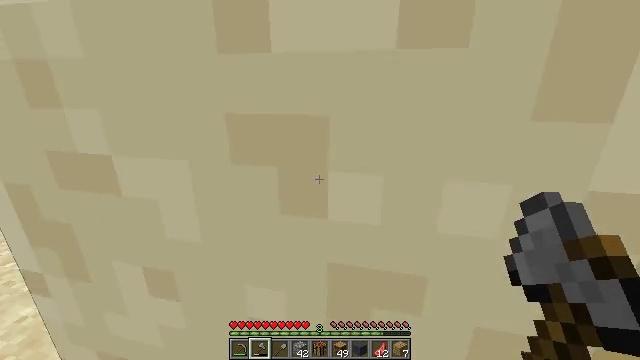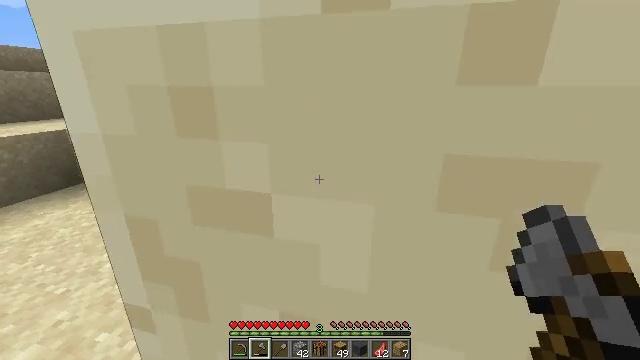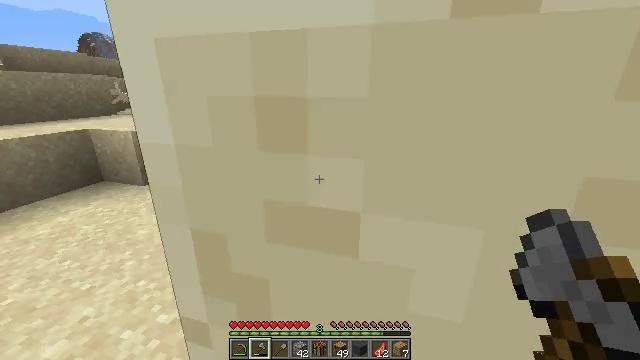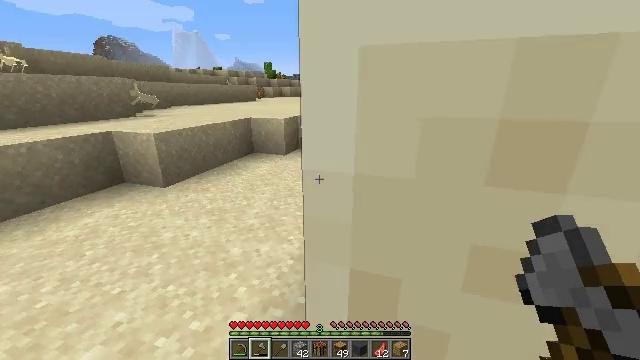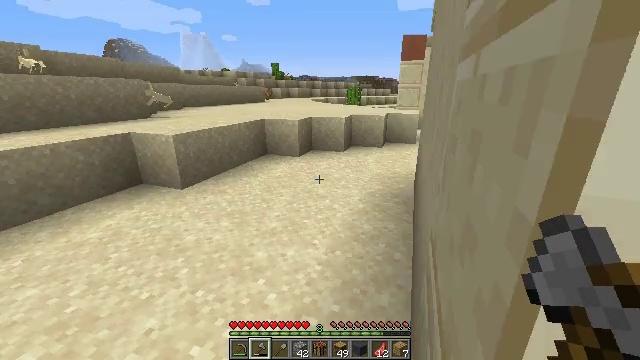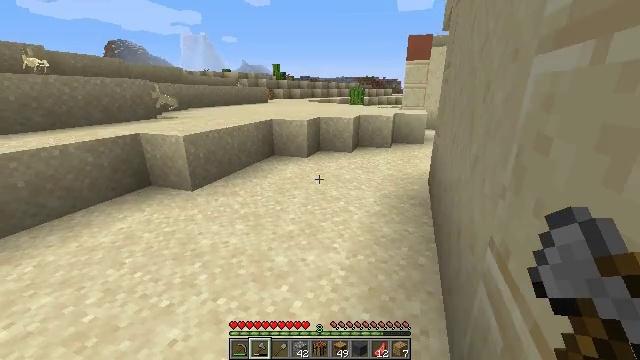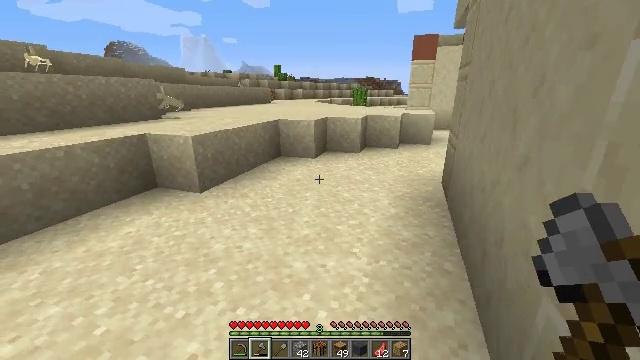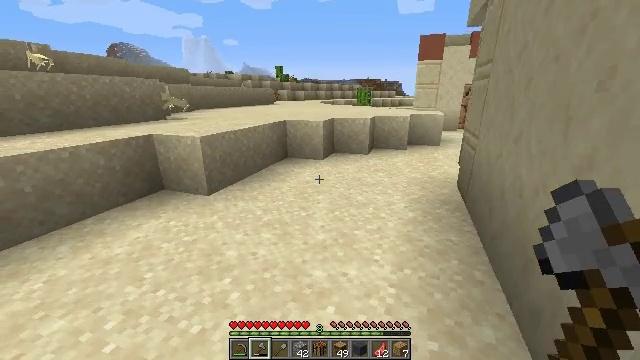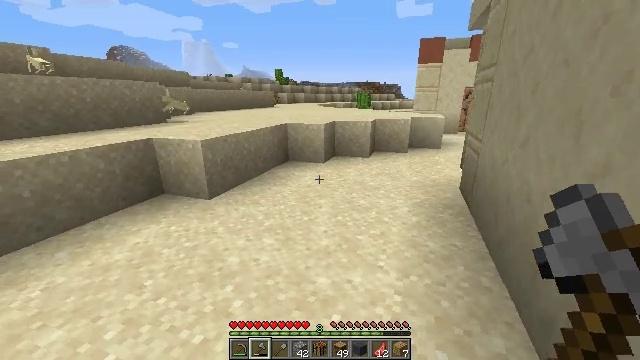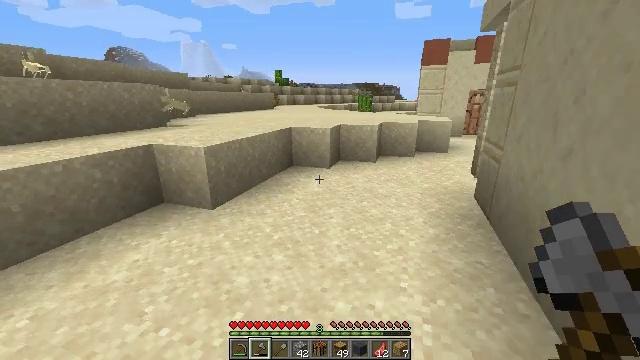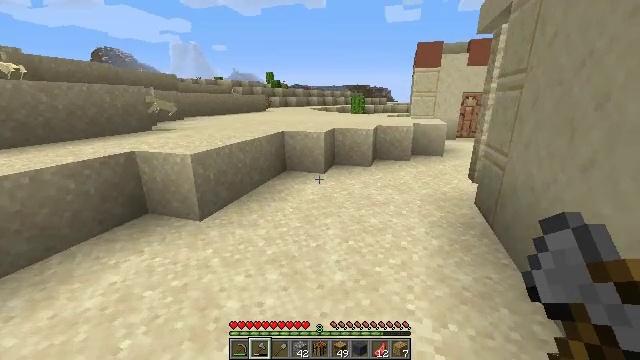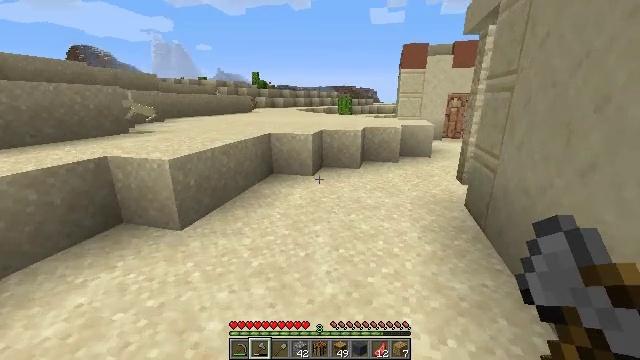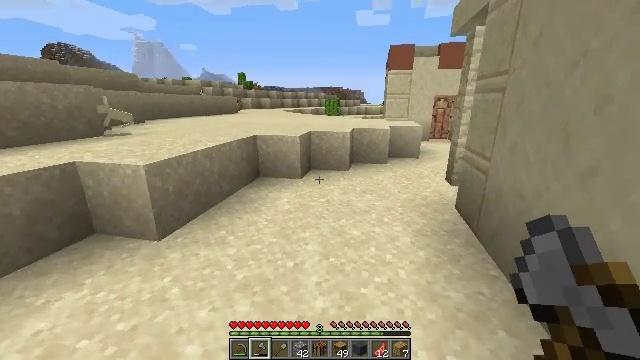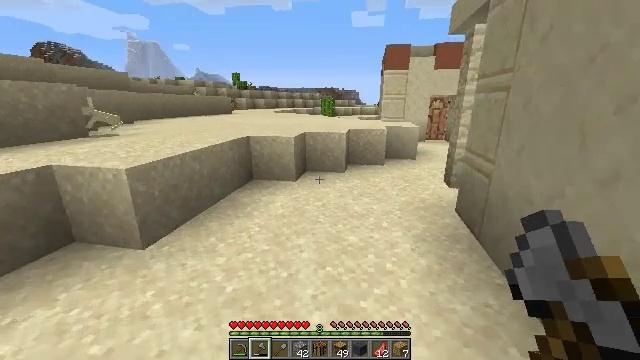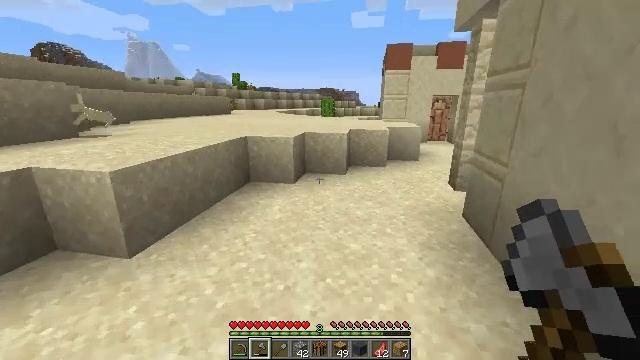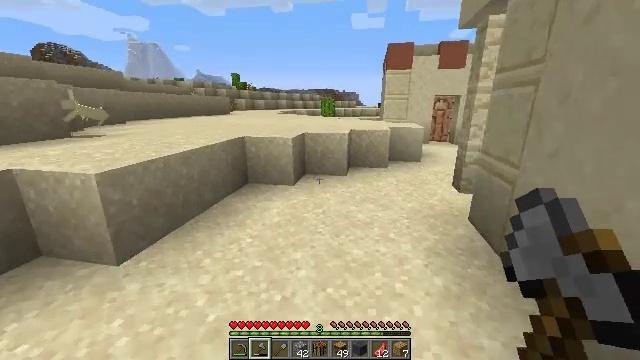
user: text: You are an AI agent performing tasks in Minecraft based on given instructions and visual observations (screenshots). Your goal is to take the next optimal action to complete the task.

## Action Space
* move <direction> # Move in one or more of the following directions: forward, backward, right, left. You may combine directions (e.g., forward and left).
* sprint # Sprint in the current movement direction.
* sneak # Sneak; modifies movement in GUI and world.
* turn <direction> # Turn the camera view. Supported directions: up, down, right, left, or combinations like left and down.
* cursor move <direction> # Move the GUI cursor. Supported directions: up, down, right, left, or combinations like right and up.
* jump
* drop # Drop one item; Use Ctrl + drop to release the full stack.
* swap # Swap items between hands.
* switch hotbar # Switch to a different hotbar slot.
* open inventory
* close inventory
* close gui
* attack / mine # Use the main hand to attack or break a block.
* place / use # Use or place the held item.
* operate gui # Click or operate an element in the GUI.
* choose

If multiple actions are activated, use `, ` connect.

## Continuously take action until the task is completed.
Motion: motion action
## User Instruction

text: Hunt a rabbit.
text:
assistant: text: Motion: move forward and move left, turn left
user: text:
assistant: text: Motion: move forward and move left, turn left
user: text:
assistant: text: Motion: move forward and move left, turn left
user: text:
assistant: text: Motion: move forward and move left, turn left
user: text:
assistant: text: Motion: move forward and move left
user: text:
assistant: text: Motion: move forward and move left
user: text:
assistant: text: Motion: move forward and move left
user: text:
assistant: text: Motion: move forward and move left
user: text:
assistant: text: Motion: move forward
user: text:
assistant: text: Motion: move forward, turn right
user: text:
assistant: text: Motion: move forward, turn right
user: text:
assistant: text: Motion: move forward, turn right
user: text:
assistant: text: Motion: move forward, turn right
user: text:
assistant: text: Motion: move forward
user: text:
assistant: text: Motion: move forward
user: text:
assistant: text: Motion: move forward
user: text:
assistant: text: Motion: move forward
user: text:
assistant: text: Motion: move forward
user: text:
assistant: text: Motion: move forward
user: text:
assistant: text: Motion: move forward
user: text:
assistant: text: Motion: move forward
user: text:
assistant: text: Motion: move forward
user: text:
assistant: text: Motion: move forward
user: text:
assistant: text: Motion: move forward
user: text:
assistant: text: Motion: move forward
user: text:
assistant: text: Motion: move forward, turn right
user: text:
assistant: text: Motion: move forward, turn right
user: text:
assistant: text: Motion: move forward
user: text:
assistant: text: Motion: move forward
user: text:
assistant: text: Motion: move forward, turn left